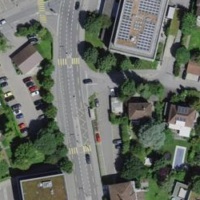
EUNIS habitat code: 54
Species observed at this site:
Antirrhinum majus